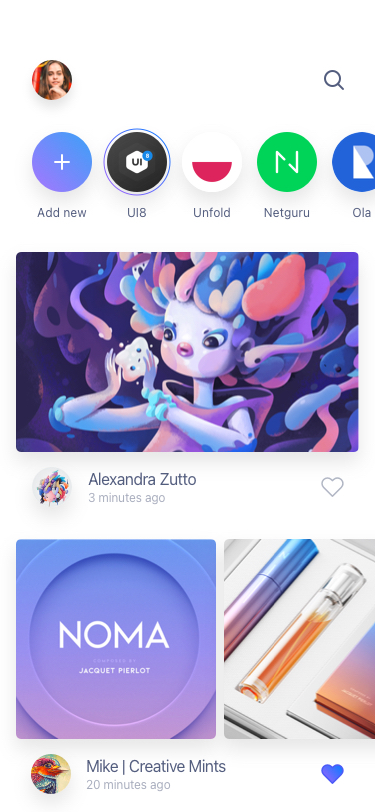
Text in this UI design:
Mike | Creative Mints
20 minutes ago
Alexandra Zutto
3 minutes ago
Add new
UI8
Unfold
Netguru
Ola